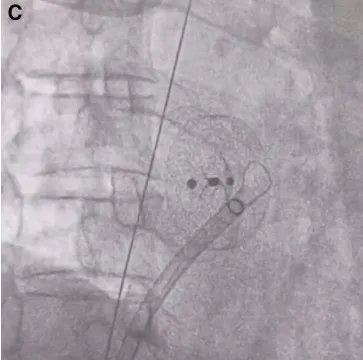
(C) A fluoroscopic image shows the use of a gooseneck snare to capture the distal end of the guidewire (Runthrough NS), thus securing the LACbes device within the LA.
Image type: radiology (x_ray)